Question: This picture should show it all:

As you can see the minimum instance is set on three, but autoscale decides to first scale up, and than scale back down again - the minimum.
I guess even if the CPU is far below the target I assume it should never go below the minimum. Why is this happening? Do I need to set somewhere else a setting?
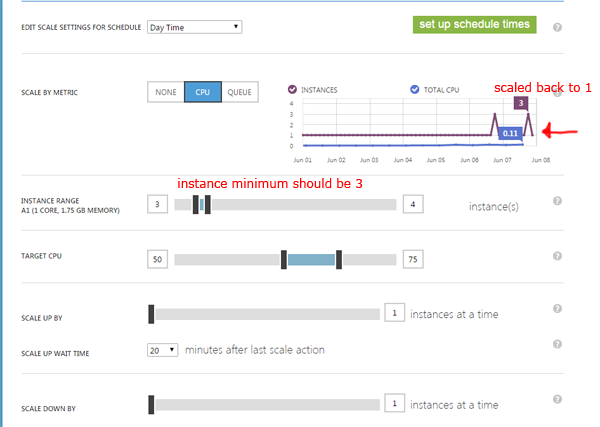
Answer: Oops. Apparently I had set up a day / night time schedule, and at this certain point it went to the night time schedule where it was min/max 1 instance.